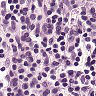
Metastatic tissue present: no